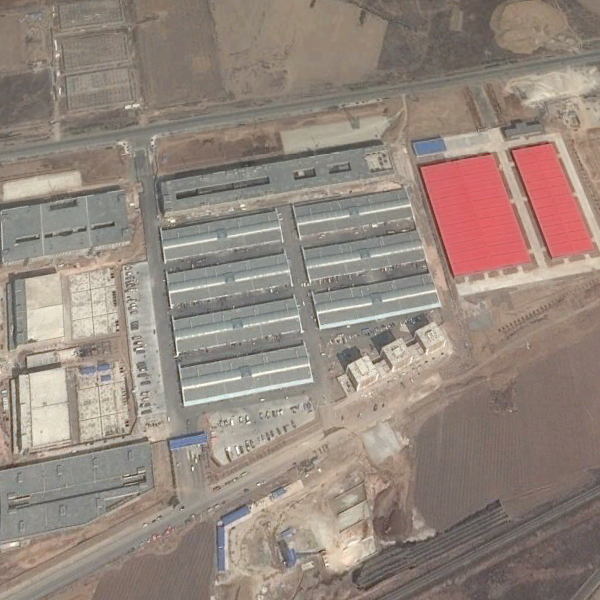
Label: Industrial